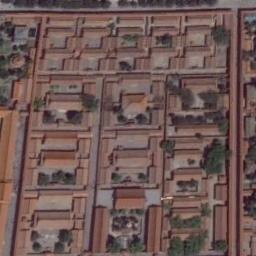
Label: palace